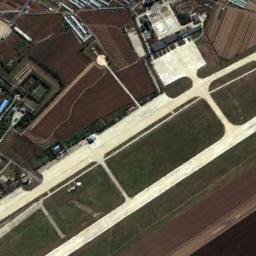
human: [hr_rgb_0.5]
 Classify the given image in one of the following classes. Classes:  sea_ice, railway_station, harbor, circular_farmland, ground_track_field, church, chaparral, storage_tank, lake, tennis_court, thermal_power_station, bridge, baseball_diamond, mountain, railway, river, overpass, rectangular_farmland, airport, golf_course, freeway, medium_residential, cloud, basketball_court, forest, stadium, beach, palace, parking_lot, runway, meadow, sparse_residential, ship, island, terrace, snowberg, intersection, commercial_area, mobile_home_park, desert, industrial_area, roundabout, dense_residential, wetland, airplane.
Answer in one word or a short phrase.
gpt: airport